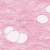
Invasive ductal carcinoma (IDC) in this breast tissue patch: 0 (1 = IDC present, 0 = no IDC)